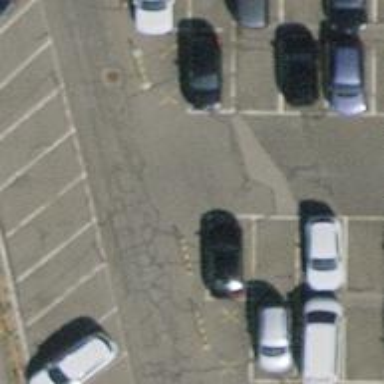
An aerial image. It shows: Asphalt parking aisle off service road.